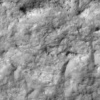
Atmospheric dust classification: not_dusty